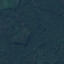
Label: Forest